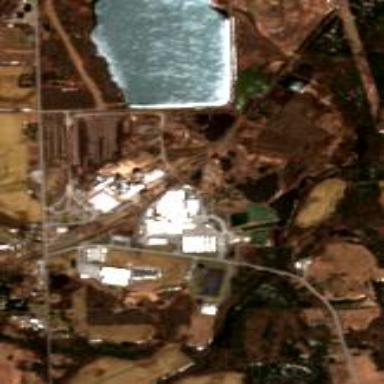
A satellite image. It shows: Industrial area used for food processing.